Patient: sex M, age 74
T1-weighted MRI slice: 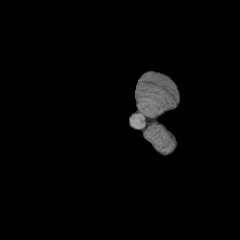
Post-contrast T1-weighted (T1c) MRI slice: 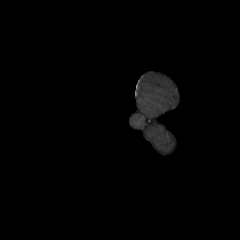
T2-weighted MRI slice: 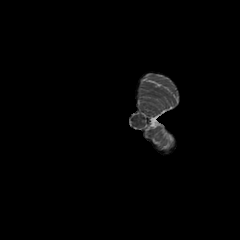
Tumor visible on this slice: no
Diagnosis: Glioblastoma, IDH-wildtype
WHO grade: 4